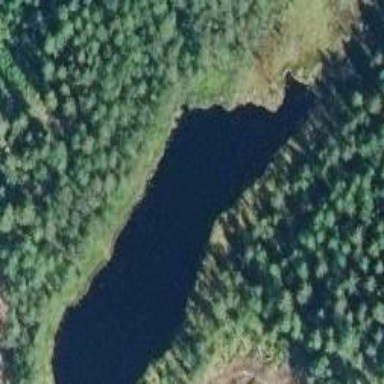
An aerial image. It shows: Pond surrounded by natural water.